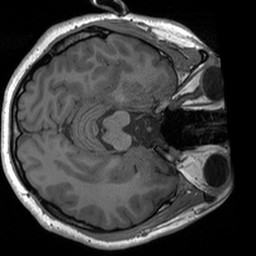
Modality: T1w
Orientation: axial
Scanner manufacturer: siemens
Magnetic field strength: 3 T
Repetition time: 1.54 s
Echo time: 0.00234 s